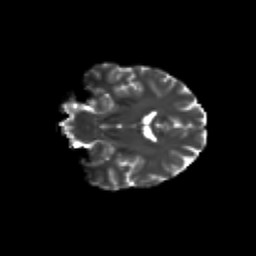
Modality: T2w
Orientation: coronal
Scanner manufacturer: siemens
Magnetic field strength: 3 T
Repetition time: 9.2 s
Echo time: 0.084 s